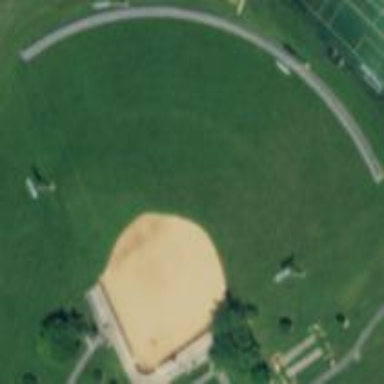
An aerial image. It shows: Baseball pitch for leisure and sports activities.